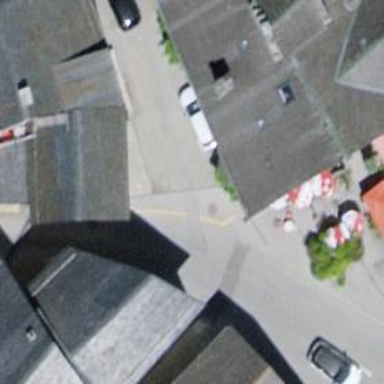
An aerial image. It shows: Post box is visible.